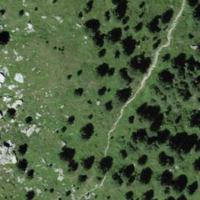
EUNIS habitat code: 26
Species observed at this site:
Vaccinium myrtillus
Aglais urticae
Phyteuma betonicifolium